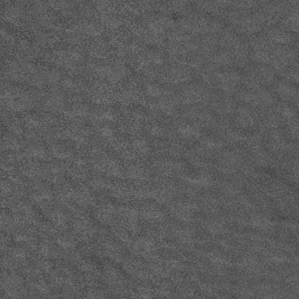
Label: frost